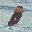
Label: 0